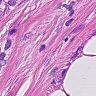
Metastatic tissue present: yes